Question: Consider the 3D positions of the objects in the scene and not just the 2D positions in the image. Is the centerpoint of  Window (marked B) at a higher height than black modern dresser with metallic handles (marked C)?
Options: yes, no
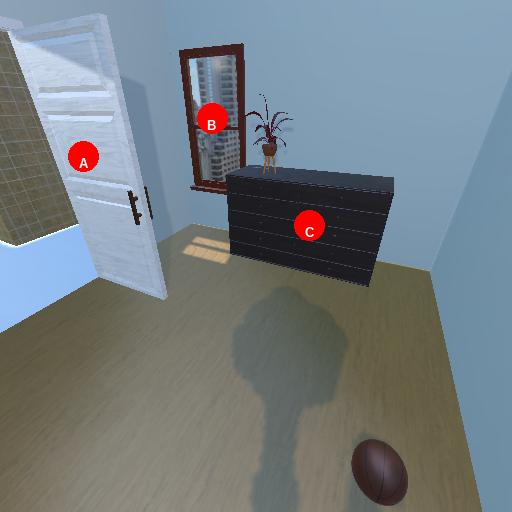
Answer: yes